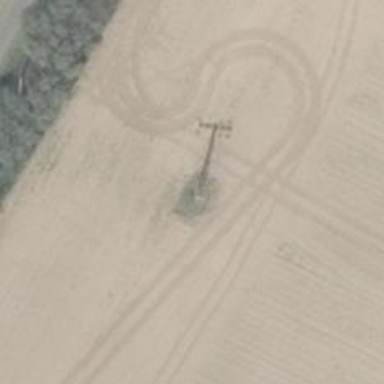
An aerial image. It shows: Power pole.